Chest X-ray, PA view. Patient: 50 years old, sex F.
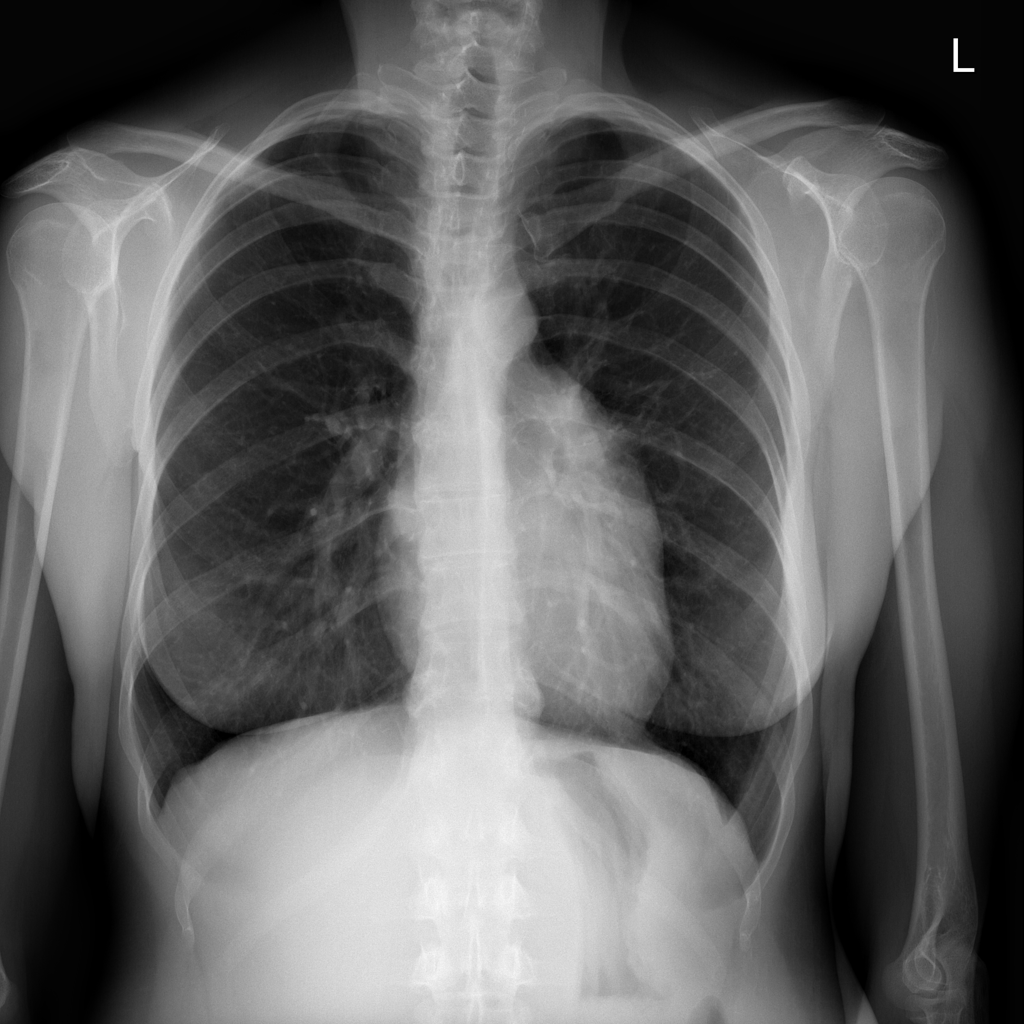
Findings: No Finding